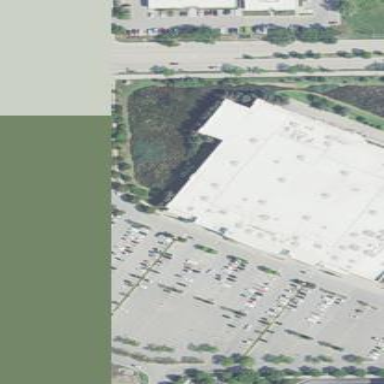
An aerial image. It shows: Parking area with surface.